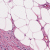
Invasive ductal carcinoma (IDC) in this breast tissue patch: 1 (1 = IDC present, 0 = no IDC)